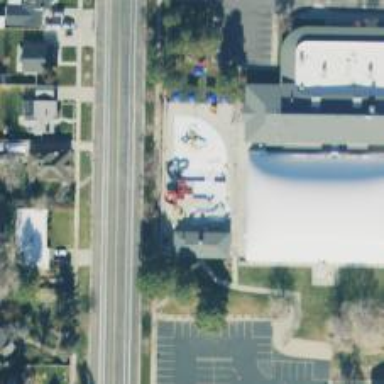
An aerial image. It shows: Water slide attraction.